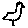
Label: bird